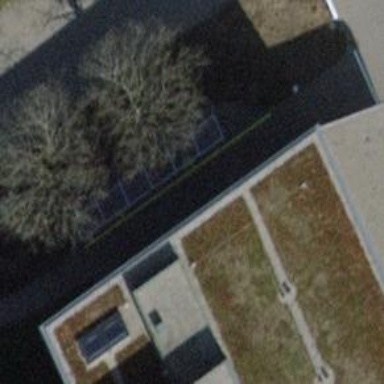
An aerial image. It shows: Bicycle parking facility.